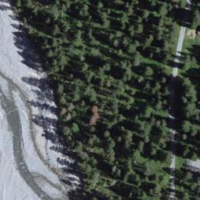
EUNIS habitat code: 43
Species observed at this site:
Vaccinium vitis-idaea